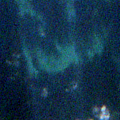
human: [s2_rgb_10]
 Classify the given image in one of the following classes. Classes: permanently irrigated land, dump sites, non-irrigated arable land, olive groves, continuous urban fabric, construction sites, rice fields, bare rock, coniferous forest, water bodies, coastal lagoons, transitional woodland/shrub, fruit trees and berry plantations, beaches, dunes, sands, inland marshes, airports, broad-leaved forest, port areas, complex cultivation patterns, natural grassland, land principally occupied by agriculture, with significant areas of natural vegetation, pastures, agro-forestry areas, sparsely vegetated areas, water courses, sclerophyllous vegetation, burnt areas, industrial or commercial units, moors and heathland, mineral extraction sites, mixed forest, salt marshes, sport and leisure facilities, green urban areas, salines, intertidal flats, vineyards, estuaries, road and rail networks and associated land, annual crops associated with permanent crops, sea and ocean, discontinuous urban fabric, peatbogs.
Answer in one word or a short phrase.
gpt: sea and ocean